Field crop: maize
Growth stage: 2
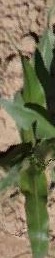
Species: maize